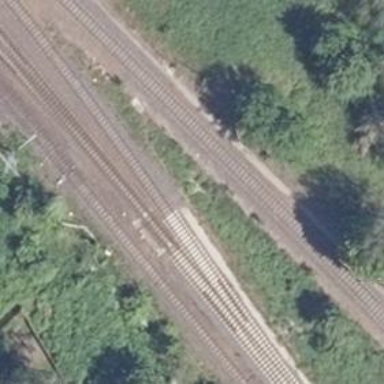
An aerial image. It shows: Railway switch with the turnout on the left side.